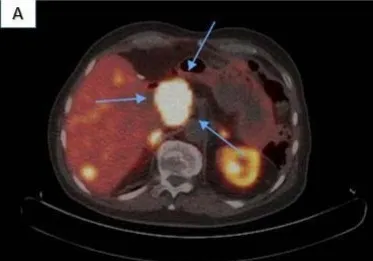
68gallium DOTATOC PET/CT; : Seven weeks prior to the therapy, revealing intense tracer uptake in the liver lesion (SUV max: 60.78).
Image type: radiology (pet)